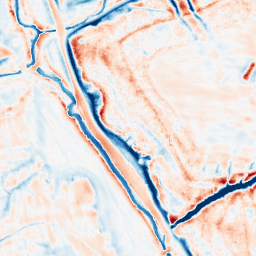
Category: edge_preserving
Decomposition family: bilateral
Decomposition parameters: d: 21
sigma_color: 150
sigma_space: 25
Upsampling method: regularized
Upsampling parameters: scale: 4
lambda_reg: 0.001
Upsampling scale: 4